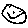
Label: smiley face